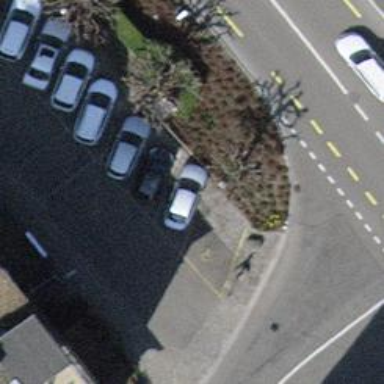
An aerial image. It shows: Parking space designated for disabled individuals.